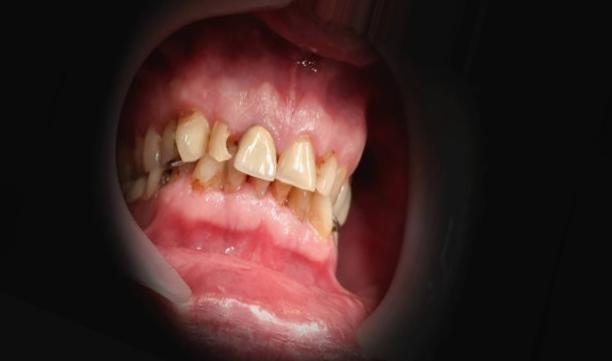
Condition: Caries